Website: crate-barrel
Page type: delivery-shipping
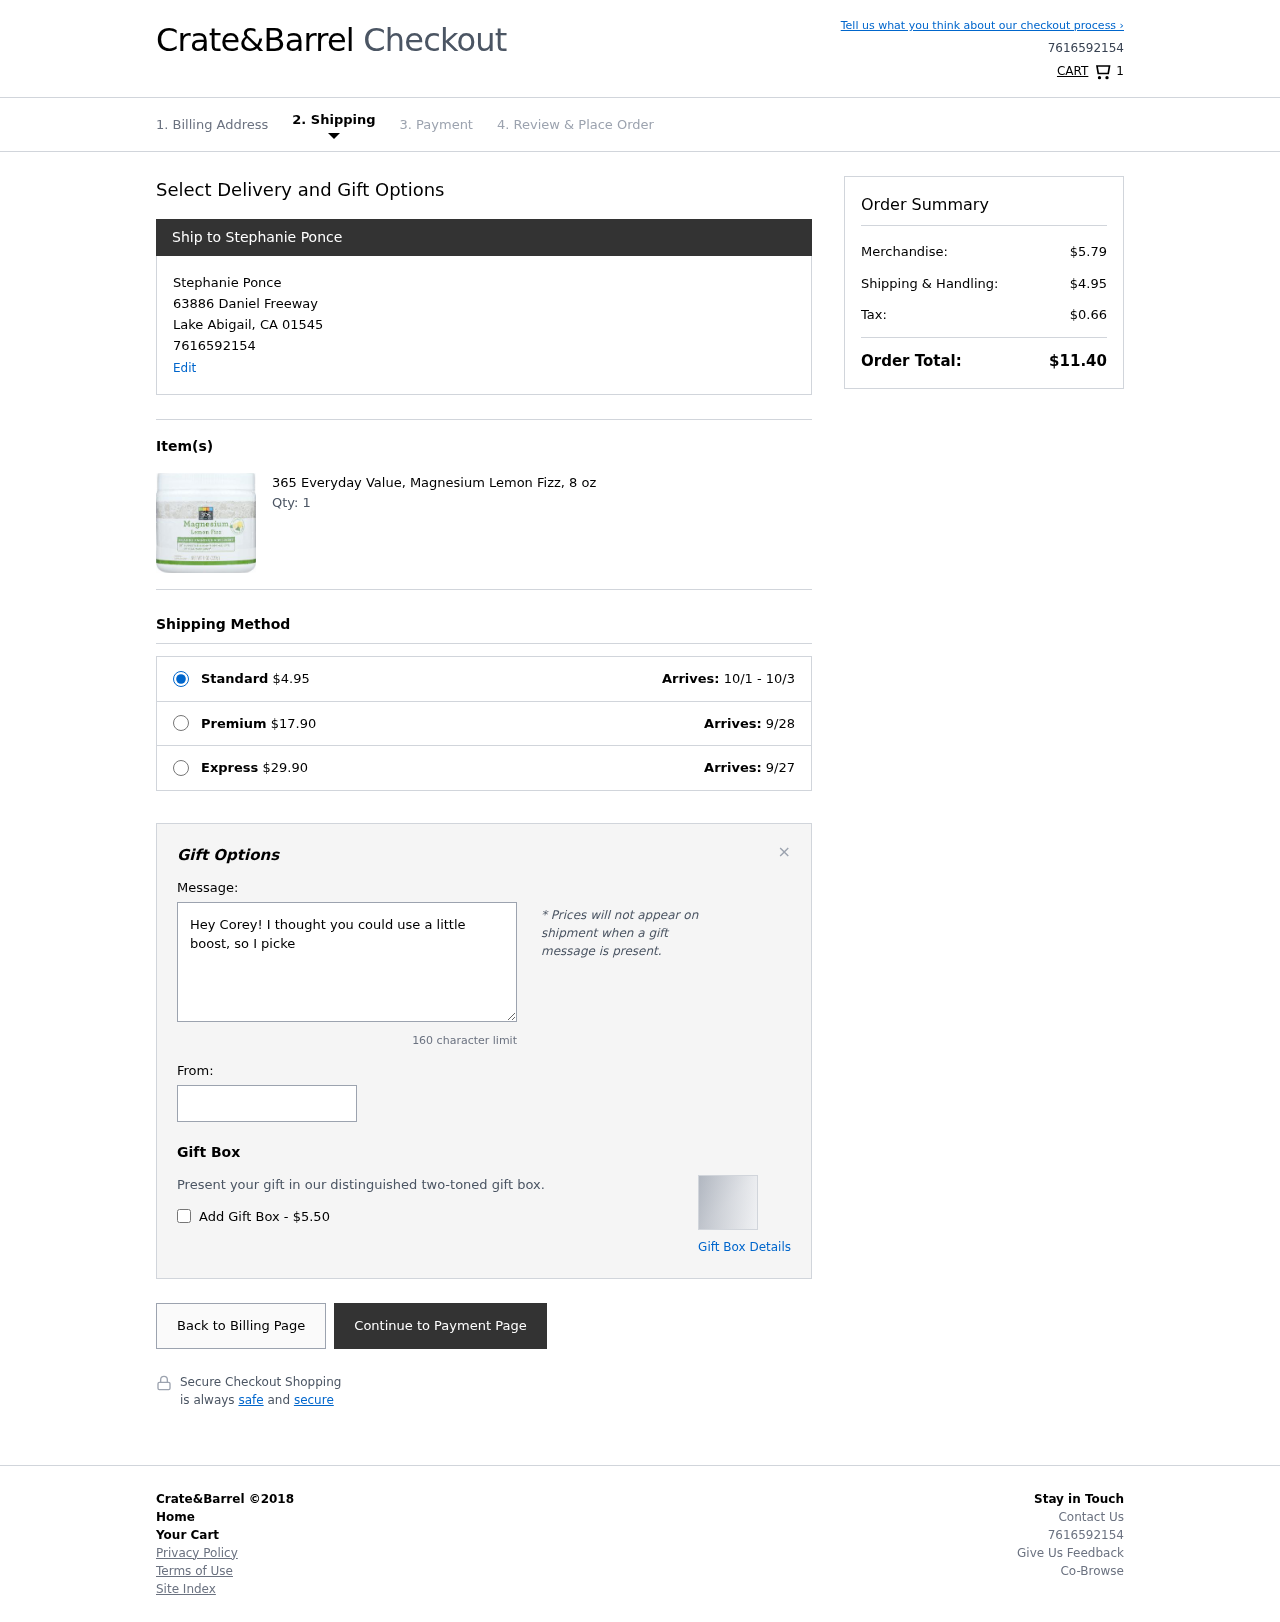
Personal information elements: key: PII_CITY
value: Lake Abigail
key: PII_FULLNAME
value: Stephanie Ponce
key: PII_PHONE
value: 7616592154
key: PII_POSTCODE
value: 01545
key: PII_STATE_ABBR
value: CA
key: PII_STREET
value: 63886 Daniel Freeway
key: PII_FIRSTNAME
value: Stephanie
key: PII_LASTNAME
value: Ponce
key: PII_FULLNAME2
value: Stephanie Ponce
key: PII_FULLNAME3
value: Stephanie Ponce
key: PII_FIRSTNAME2
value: Stephanie
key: PII_FIRSTNAME3
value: Stephanie
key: PII_LASTNAME2
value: Ponce
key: PII_LASTNAME3
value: Ponce
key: PII_FIRSTNAME_DERIVED
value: Stephanie
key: PII_LASTNAME_DERIVED
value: Ponce
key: PII_FULLNAME_DERIVED
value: Stephanie Ponce
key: PII_NAME_FULL_DERIVED
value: Stephanie Ponce
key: PII_PHONE_LINE
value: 2154
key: PII_PHONE_SUFFIX
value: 2154
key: PII_PHONE2
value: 7616592154
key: PII_PHONE3
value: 7616592154
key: PII_PHONE_NUMERIC
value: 7616592154
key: PII_PHONE_LINE_NUMERIC
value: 2154
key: PII_PHONE_SUFFIX_NUMERIC
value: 2154
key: PII_PHONE2_NUMERIC
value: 7616592154
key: PII_PHONE3_NUMERIC
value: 7616592154
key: PII_PHONE_DIGITS
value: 7616592154
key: PII_PHONE_LAST4
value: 2154
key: PII_GIFT_MESSAGE
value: Hey Corey! I thought you could use a little boost, so I picked up this refreshing lemon fizz just for you. Perfect for brightening your day! Enjoy every sip!
Stephanie
Product elements: key: PRODUCT1_NAME
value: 365 Everyday Value, Magnesium Lemon Fizz, 8 oz
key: PRODUCT1_QUANTITY
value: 1
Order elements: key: ORDER_NUM_ITEMS
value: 1
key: ORDER_SHIPPING_COST
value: $4.95
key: ORDER_DELIVERY_DATE
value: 10/1 - 10/3
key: PREMIUM_SHIPPING_COST
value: $17.90
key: PREMIUM_DELIVERY_DATE
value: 9/28
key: EXPRESS_SHIPPING_COST
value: $29.90
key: EXPRESS_DELIVERY_DATE
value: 9/27
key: ORDER_SUBTOTAL
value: $5.79
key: ORDER_SHIPPING_COST2
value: $4.95
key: ORDER_TAX
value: $0.66
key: ORDER_TOTAL
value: $11.40